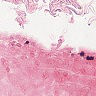
Metastatic tissue present: no